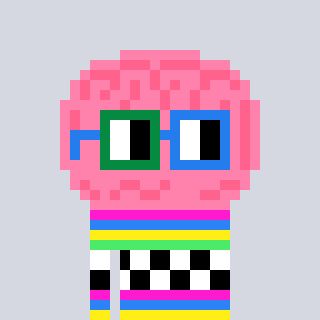
a pixel art character with square green and blue glasses, a brain-shaped head and a darkbrown-colored body on a cool background